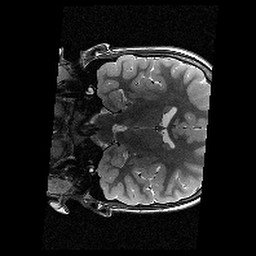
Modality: T2w
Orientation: coronal
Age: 10
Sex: female
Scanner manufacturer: siemens
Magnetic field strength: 3 T
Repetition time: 9.23 s
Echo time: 0.067 s